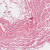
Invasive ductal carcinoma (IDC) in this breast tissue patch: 0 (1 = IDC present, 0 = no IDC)